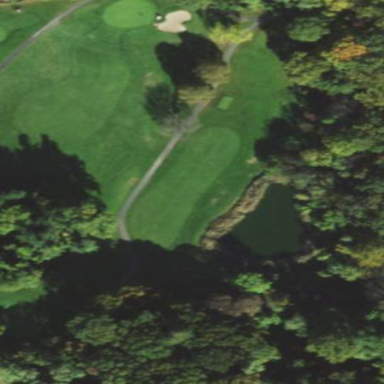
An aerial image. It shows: Golf fairway surrounded by grass.